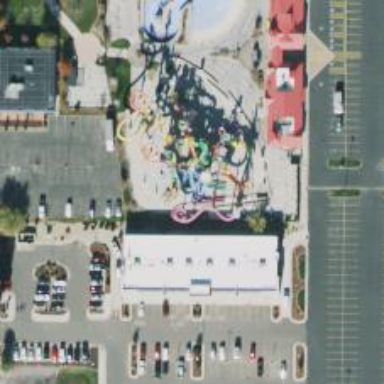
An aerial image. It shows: Water slide attraction.